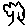
Label: tree